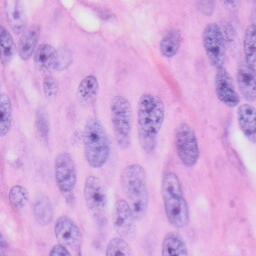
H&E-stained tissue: Skin